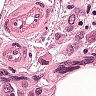
Metastatic tissue present: yes